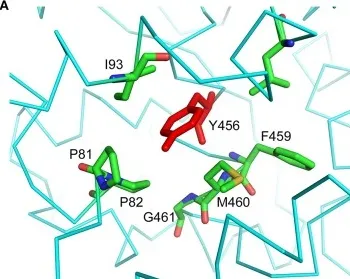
(A) Location of the p. Y456C mutation. The Y456 residue is located in an alpha-helical segment and inserted between hydrophobic residues.
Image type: radiology (spect)